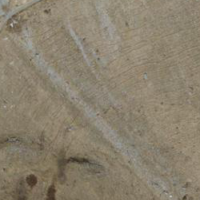
EUNIS habitat code: 23
Species observed at this site:
Papilio machaon
Aricia artaxerxes
Lysandra coridon
Minois dryas
Maniola jurtina
Colias hyale
Melanargia galathea